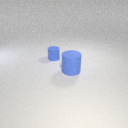
large blue rubber cylinder to the right of small blue rubber cylinder